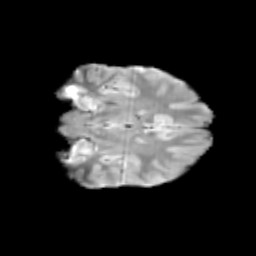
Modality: T2w
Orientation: coronal
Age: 10
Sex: male
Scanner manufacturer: siemens
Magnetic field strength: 3 T
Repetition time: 3.8 s
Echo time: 0.07 s